Question: '''
BookingDocumentsViewController *bdVc = [self.storyboard instantiateViewControllerWithIdentifier:@"BookingDocs"];
bdVc.orId = rl_id;
bdVc.docsArray = self.documentsArray;
[self.navigationController pushViewController:bdVc animated:YES];
'''
I have Above code snippet. I'm trying to load a new viewcontroller and assign its Mutable Array (docsArray) object to current view's mutableArray (documentsArray <=this is not nil)
Whenever I execute above code I get EXC_BAD_ACCESS error.
but if I comment the 3rd line. It works but I can't get my array to the new view. I even tried with '[[NSMutableArray alloc] initWithArray:self.documentsArray];' this doesnt work either.
But if I use 'bdVc.docsArray =[[[NSMutableArray alloc] init];' it works but again I can't get my mutable array to the new view.
Edit:
However 2nd line has NSString values. And they can be passed without a problem.
What am I doing wrong here?
I'm not getting any errors in console, instead I get this.

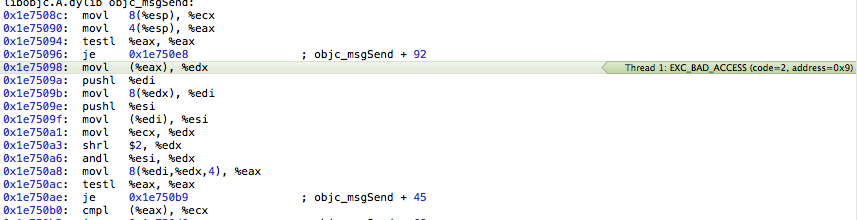
Answer: I think I found the issue. A very basic mistake. In bdVc's viewDidLoad I had the following line,
'NSLog(@"Booking Documents viewDidLoad : %@",self.docsArray.count);'
This was causing the error. that %@ instead of %d. I wonder why xcode didn't show proper reason for the error.
Thank you all for the help. :)